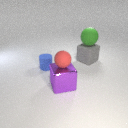
small blue rubber cylinder to the left of large purple metal cube